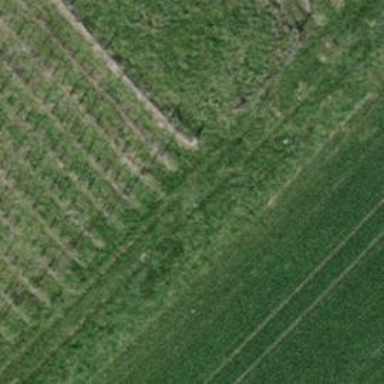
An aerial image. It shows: Grass track with grade5 track type.